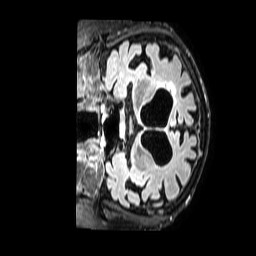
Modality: FLAIR
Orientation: coronal
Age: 87
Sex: male
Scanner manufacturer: philips
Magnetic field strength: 3 T
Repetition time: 4.8 s
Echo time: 0.2795 s